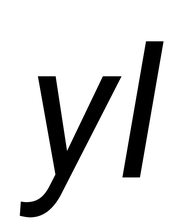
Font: Roboto-Italic_Italic